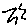
Label: zigzag